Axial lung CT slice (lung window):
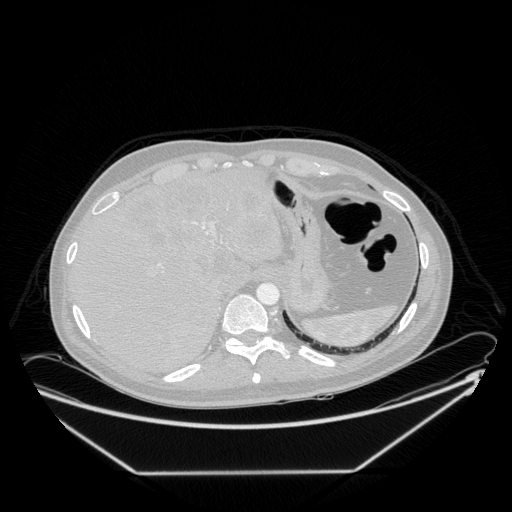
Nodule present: no